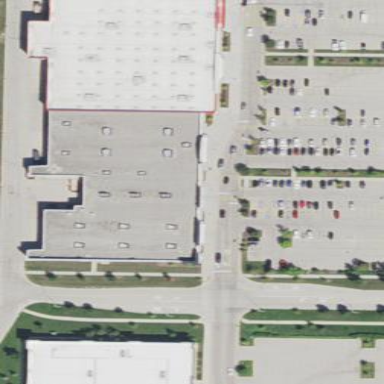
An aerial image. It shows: Retail building.